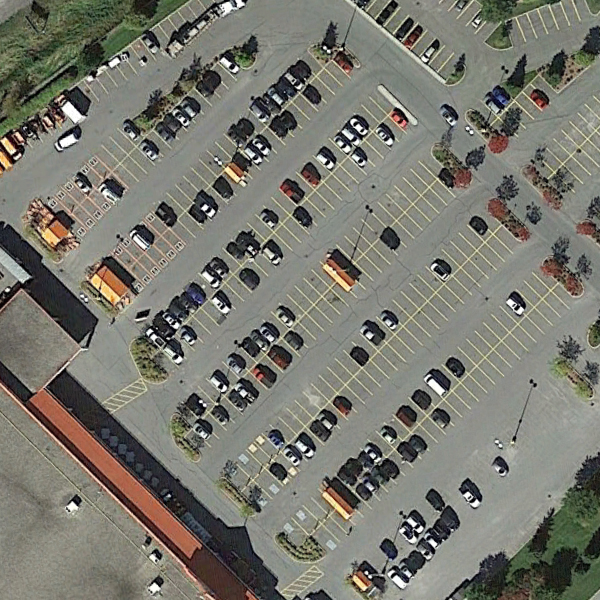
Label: Parking